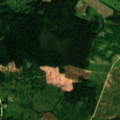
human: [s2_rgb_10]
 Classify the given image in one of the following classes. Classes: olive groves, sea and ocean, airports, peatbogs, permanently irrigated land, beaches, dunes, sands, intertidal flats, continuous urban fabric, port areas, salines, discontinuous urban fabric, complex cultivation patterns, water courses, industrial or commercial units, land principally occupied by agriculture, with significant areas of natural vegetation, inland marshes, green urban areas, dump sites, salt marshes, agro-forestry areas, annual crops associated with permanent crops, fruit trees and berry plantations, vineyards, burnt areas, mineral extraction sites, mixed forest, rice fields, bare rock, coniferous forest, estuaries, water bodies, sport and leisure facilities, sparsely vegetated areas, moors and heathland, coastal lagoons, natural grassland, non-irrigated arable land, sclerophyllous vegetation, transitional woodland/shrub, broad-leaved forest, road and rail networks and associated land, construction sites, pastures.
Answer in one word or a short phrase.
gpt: non-irrigated arable land, pastures, land principally occupied by agriculture, with significant areas of natural vegetation, broad-leaved forest, mixed forest, transitional woodland/shrub